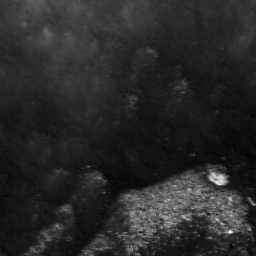
Host type: background_regolith
Lunar coordinates: latitude nan, longitude nan